Question: I want to display Hebrew text with vowel points (nikkud) using the Canvas.drawText interface. The vowel points come out misaligned, as in the following image taken using a Motorola Defy+ device:

The hiriq is between the resh and the yod, the holam between the vav and nun.
I have added the rtl code () to the string at both ends, no joy.
I know that there are applications that have solved this problem, such as the Smart Siddur. Is there a difference between text-based applications and graphics based? I would think that the same engine renders the text in both cases. I suppose I could split up the string and place the vowels separately, but that seems pretty painful and not extensible.
TIA for any clues.
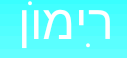
Answer: Well, the following works. I still don't understand why I had to implement it, but this does work...
'''
package com.lomda.ong2;
import java.util.HashMap;
import android.content.Context;
import android.graphics.Canvas;
import android.graphics.Color;
import android.graphics.Paint;
import android.graphics.Paint.FontMetricsInt;
import android.graphics.Typeface;
import android.graphics.Paint.Align;
import android.graphics.Paint.FontMetrics;
import android.graphics.Point;
import android.graphics.Rect;
import android.util.Log;
// render Hebrew strings with diacritic marks
//
public class HebRender {
Paint paint;
HashMap<String, Integer> spaces;
String charString;
String prevChar = "";
final String TAG = "HebRender";
public HebRender(Context svContext){
paint = new Paint();
Typeface t = Typeface.createFromAsset(svContext.getAssets(),"fonts/SimpleCLM-Bold.ttf");
//Typeface t = Typeface.createFromAsset(svContext.getAssets(),"fonts/gisha.ttf");
paint.setTypeface(t);
paint.setStyle(Paint.Style.FILL);
paint.setTextSize(48);
paint.setAntiAlias(true);
paint.setTypeface(Typeface.DEFAULT_BOLD);
paint.setTextAlign(Align.CENTER);
}
public void drawText( Canvas canvas, String word, Point locate, int color) {
Rect bounds = new Rect();
Rect prevBounds = new Rect(0,0,0,0);
paint.getTextBounds(word, 0, word.length(), bounds);
paint.setColor(color);
int wordWidth = bounds.width();
// move to right edge (parameter is center)
locate.x += wordWidth/2;
// initialize bounds of individual characters
bounds = new Rect(0,0,0,0);
// for each character
for (int i = 0; i < word.length(); i++) {
// locate and write letter
char c = word.charAt(i);
charString = String.valueOf(c);
if (c >= 1488 && c <=1514) {// is in consonant range
paint.getTextBounds(charString, 0, charString.length(), bounds); // get current char dimensions
if (!prevChar.equals("")) {
int moveOver = bounds.width()/2 + prevBounds.width()/2 + (int) paint.getTextSize()/10;
locate.x -= moveOver;
}
Log.d(TAG, String.format("Char: %s, Prev char width: %d, char width: %d", charString, prevBounds.width(), bounds.width()));
canvas.drawText(charString, locate.x, locate.y, paint);
prevChar = charString;
prevBounds.set(bounds); // save previous dimensions
} else {// for each diacritic locate and write
canvas.drawText(charString, locate.x + getOffset(c, bounds.width()), locate.y, paint);
}
}
}
// some diacritic marks need to be moved
private int getOffset(char c, int charWidth) {
int offset = 0;
switch (c){
case 0x05C1: // shin dot
offset = charWidth/2;
break;
case 0x05C2: // sin dot
offset = -charWidth/2;
break;
case 0x05BC: // dagesh
offset = findDagesh(c, charWidth);
break;
case 0x05B9: // holam
offset = -(3*charWidth/5);
break;
}
return offset;
}
// move dagesh around for certain characters
private int findDagesh(char c, int charWidth) {
int offset = 0;
if (prevChar.equals("g")) {
offset = Math.min(2, -charWidth/3);
} else if (prevChar.equals("v") ||prevChar.equals("z") || prevChar.equals("y")){
offset = Math.min(7, -7*charWidth/10);
} else if (prevChar.equals("`") || prevChar.equals("SH") ) {
offset = Math.max(1, charWidth/3);
} else if (prevChar.equals("p")){
offset = Math.max(2, charWidth/3);
}
return offset;
}
'''
}